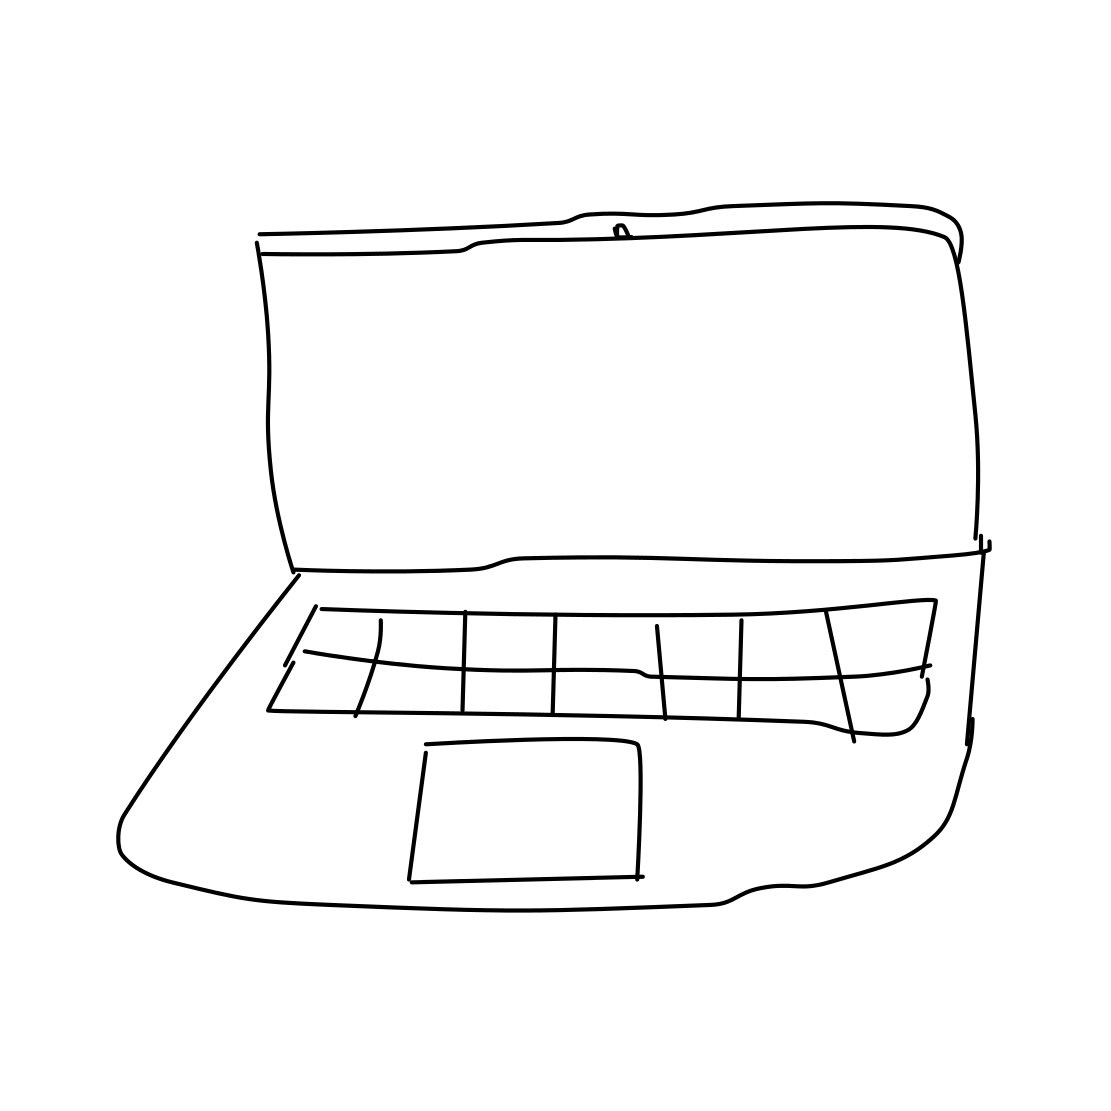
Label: laptop